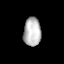
Tissue: lung
Cell type: T cells
Senescence score: 0.1785
Nuclear area (px): 479
Mean DAPI intensity: 188.653